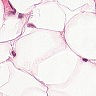
Metastatic tissue present: no